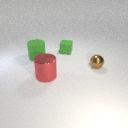
small green rubber cube to the right of large green rubber cylinder